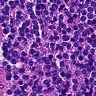
Metastatic tissue present: no